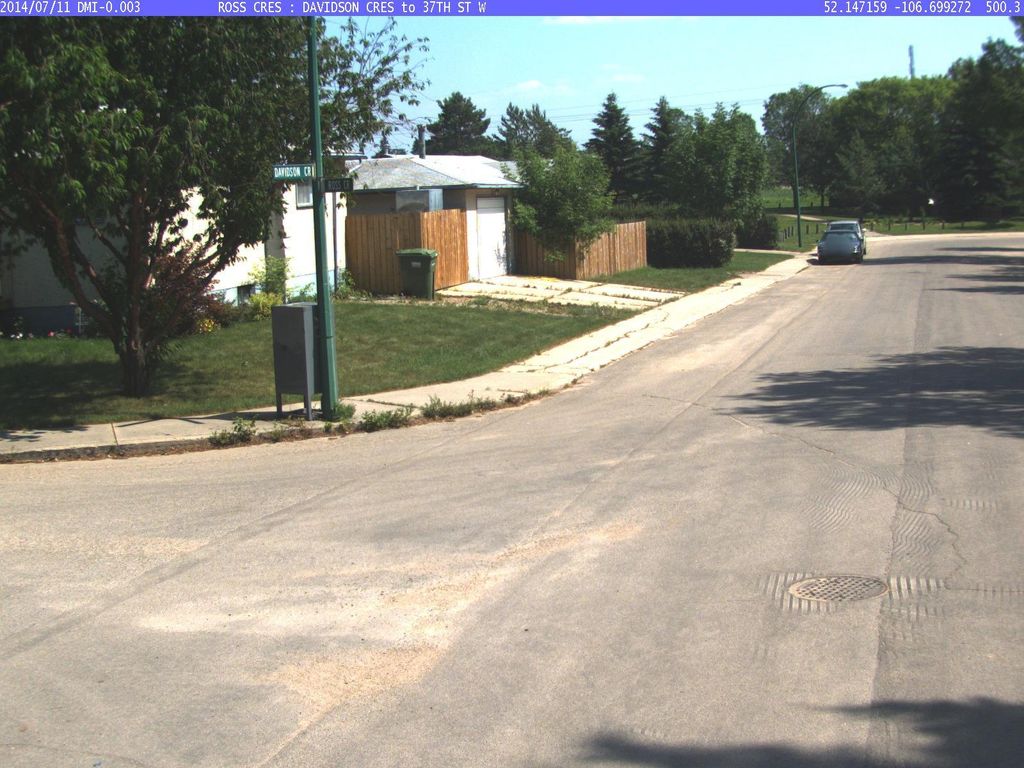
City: saskatoon